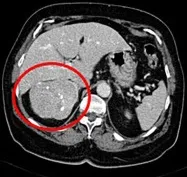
But also venous enhancement, while some areas remained nonenhanced, possibly necrotic.
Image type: radiology (ct)